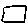
Label: square